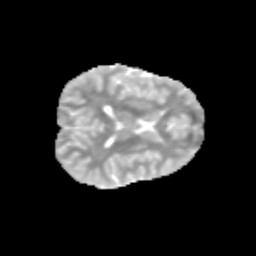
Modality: MD
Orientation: axial
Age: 12
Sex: female
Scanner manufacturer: siemens
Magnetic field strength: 3 T
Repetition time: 3.8 s
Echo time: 0.07 s